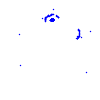
Particle: pion